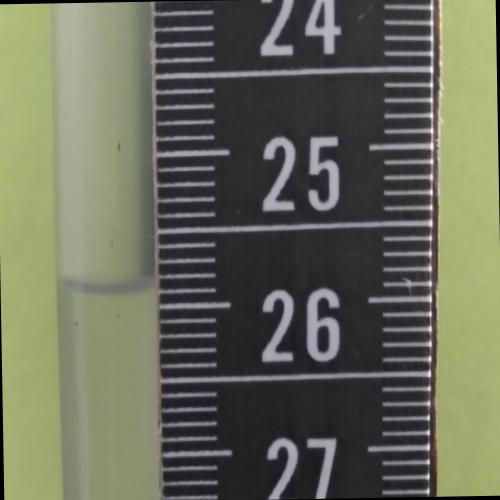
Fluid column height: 25.9 cm